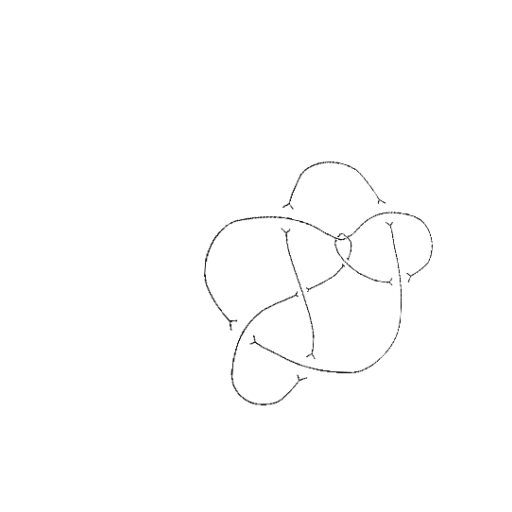
Crossing number: 9